Interaction volume radius: 10 \u00c5
Interaction volume height: 10 \u00c5
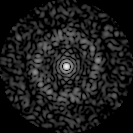
Disorder parameter: 0.8479